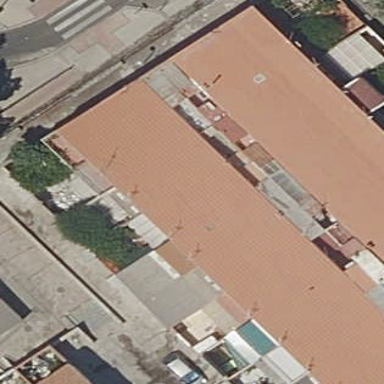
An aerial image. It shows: Building.